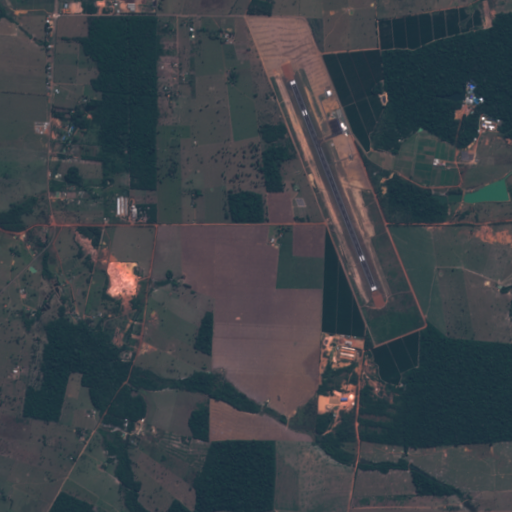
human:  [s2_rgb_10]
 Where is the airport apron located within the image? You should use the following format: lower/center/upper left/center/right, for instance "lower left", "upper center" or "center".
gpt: The airport apron is located in the upper right of the image.
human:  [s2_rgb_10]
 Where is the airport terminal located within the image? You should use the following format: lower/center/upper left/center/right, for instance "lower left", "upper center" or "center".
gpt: The airport terminal is located in the upper right of the image.
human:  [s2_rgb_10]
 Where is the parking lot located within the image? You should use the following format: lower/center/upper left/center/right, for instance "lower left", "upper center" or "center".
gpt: The parking lot is located in the upper right of the image.
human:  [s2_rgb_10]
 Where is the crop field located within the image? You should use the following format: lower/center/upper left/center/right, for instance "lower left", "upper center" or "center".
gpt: There is no crop field in the image.